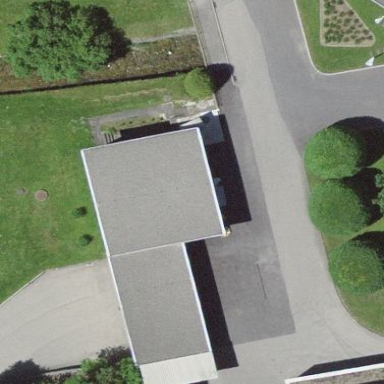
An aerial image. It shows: Garage.